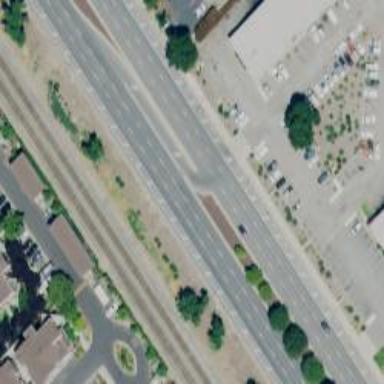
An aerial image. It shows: Trunk link highway with asphalt surface.